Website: macys
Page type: account-selection
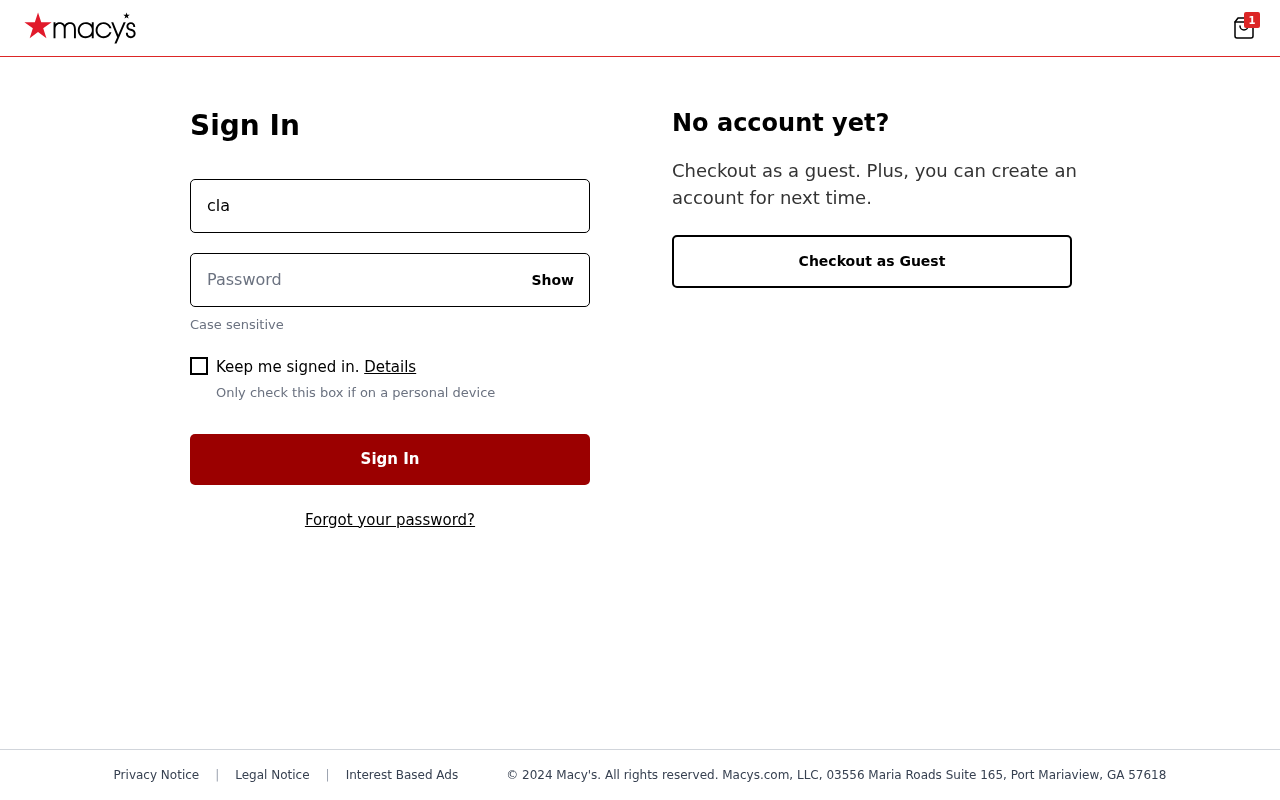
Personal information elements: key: PII_LOGIN_USERNAME
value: claudia483
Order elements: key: ORDER_NUM_ITEMS
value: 1